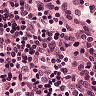
Metastatic tissue present: no